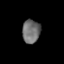
Tissue: lung
Cell type: Epithelial cells
Senescence score: 0.1803
Nuclear area (px): 414
Mean DAPI intensity: 110.101